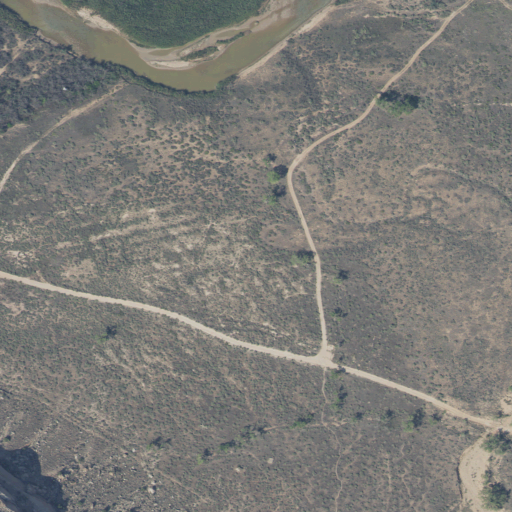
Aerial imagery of plain(s) in Utah named Utah Bottoms containing shrub, woody wetlands, open water, and herbaceous wetlands